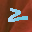
Label: 2